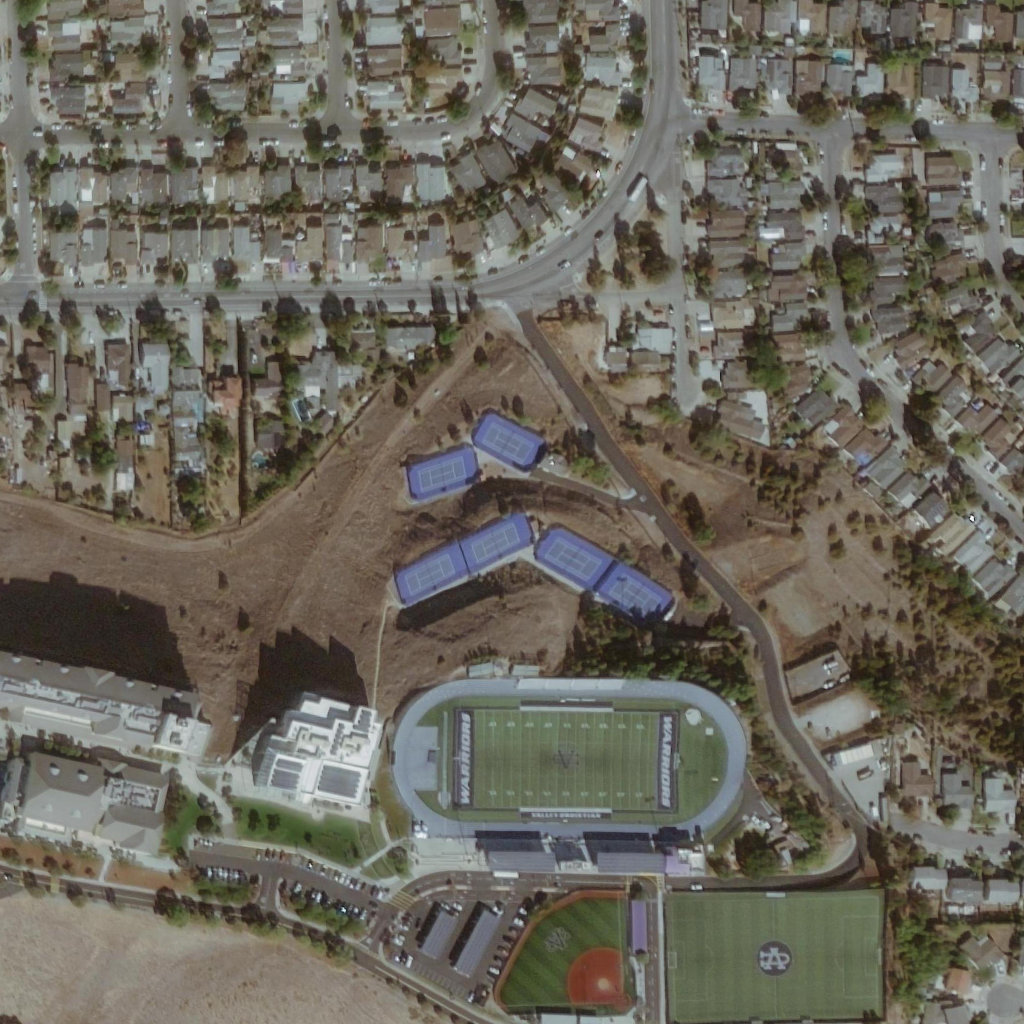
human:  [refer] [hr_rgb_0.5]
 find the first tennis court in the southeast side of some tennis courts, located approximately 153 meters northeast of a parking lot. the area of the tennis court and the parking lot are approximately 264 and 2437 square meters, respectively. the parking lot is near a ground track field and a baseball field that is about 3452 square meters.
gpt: <box>[[59, 56, 64, 60, 0]]</box>